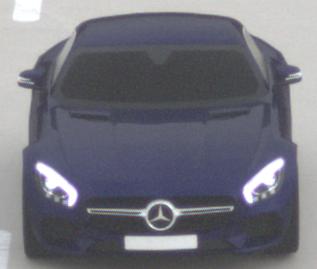
Make: Mercedes-Benz
Model: AMG GT Coupé
Detailed model: AMG GT (190) Coupé
Model produced from: 2014/10
Model produced until: 2017/01
Doors: 2
Color: blue
Road condition: dry road
Daytime: morning or afternoon
Contrast: low contrast